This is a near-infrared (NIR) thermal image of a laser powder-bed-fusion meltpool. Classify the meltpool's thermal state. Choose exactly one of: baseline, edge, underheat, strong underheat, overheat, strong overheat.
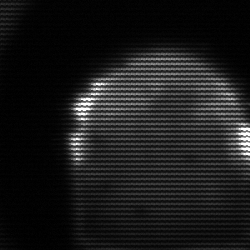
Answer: edge